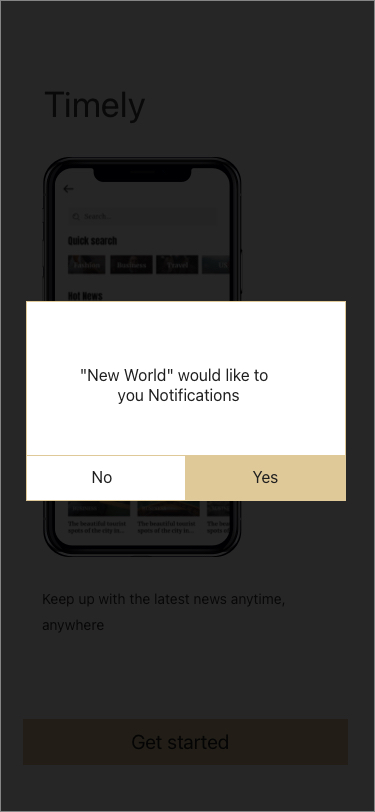
Text in this UI design:
Timely
Keep up with the latest news anytime,
anywhere
Get started
"New World" would like to
you Notifications
No
Yes